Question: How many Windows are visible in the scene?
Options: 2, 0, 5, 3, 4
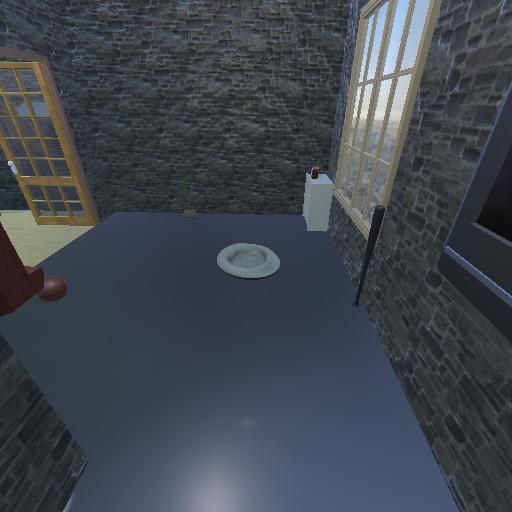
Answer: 2